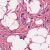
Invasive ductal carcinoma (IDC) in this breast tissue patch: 1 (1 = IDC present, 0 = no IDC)